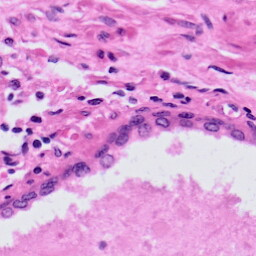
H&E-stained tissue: Prostate